Question: What food is searched?
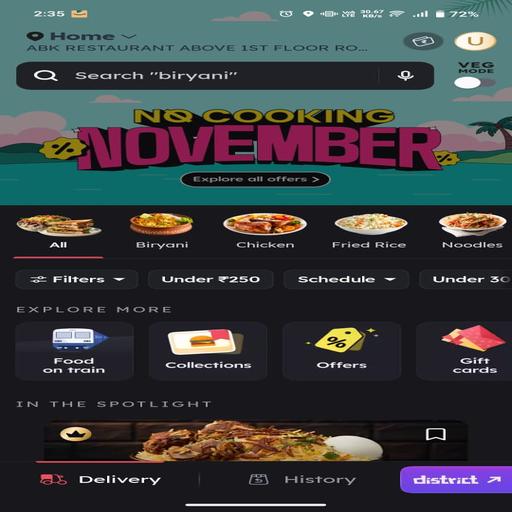
Answer: Biryani